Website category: phone
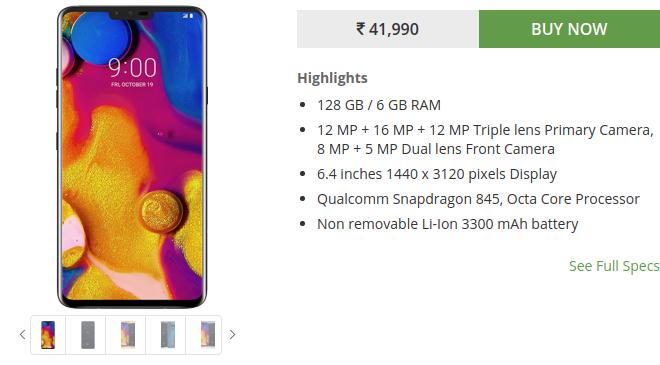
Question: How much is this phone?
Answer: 41,990

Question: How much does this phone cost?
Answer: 41,990

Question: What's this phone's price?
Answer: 41,990

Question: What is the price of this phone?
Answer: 41,990

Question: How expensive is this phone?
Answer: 41,990

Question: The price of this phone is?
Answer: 41,990

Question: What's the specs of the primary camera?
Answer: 12 MP + 16 MP + 12 MP Triple lens Primary Camera

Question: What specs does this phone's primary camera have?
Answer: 12 MP + 16 MP + 12 MP Triple lens Primary Camera

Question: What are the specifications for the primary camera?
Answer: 12 MP + 16 MP + 12 MP Triple lens Primary Camera

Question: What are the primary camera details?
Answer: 12 MP + 16 MP + 12 MP Triple lens Primary Camera

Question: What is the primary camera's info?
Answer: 12 MP + 16 MP + 12 MP Triple lens Primary Camera

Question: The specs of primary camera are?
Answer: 12 MP + 16 MP + 12 MP Triple lens Primary Camera

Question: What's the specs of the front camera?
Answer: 8 MP + 5 MP Dual lens Front Camera

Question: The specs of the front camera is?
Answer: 8 MP + 5 MP Dual lens Front Camera

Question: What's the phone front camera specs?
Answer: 8 MP + 5 MP Dual lens Front Camera

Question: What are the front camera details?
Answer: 8 MP + 5 MP Dual lens Front Camera

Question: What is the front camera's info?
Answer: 8 MP + 5 MP Dual lens Front Camera

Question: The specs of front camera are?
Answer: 8 MP + 5 MP Dual lens Front Camera

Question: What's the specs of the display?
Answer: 6.4 inches 1440 x 3120 pixels Display

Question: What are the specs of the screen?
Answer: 6.4 inches 1440 x 3120 pixels Display

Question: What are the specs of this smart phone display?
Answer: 6.4 inches 1440 x 3120 pixels Display

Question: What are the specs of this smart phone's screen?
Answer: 6.4 inches 1440 x 3120 pixels Display

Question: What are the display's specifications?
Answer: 6.4 inches 1440 x 3120 pixels Display

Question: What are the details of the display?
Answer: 6.4 inches 1440 x 3120 pixels Display

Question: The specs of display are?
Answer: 6.4 inches 1440 x 3120 pixels Display

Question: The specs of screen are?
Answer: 6.4 inches 1440 x 3120 pixels Display

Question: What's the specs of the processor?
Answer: Qualcomm Snapdragon 845, Octa Core Processor

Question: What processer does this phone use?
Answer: Qualcomm Snapdragon 845, Octa Core Processor

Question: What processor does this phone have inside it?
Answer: Qualcomm Snapdragon 845, Octa Core Processor

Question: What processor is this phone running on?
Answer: Qualcomm Snapdragon 845, Octa Core Processor

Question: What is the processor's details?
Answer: Qualcomm Snapdragon 845, Octa Core Processor

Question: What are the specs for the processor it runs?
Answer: Qualcomm Snapdragon 845, Octa Core Processor

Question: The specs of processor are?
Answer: Qualcomm Snapdragon 845, Octa Core Processor

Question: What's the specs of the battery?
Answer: Non removable Li-Ion 3300 mAh battery

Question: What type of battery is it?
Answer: Non removable Li-Ion 3300 mAh battery

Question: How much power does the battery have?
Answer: Non removable Li-Ion 3300 mAh battery

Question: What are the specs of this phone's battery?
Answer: Non removable Li-Ion 3300 mAh battery

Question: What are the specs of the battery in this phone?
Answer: Non removable Li-Ion 3300 mAh battery

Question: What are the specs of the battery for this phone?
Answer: Non removable Li-Ion 3300 mAh battery

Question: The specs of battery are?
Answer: Non removable Li-Ion 3300 mAh battery